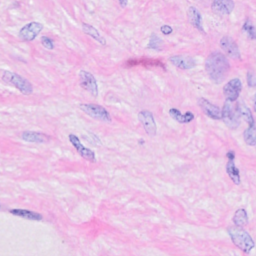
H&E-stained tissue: Breast